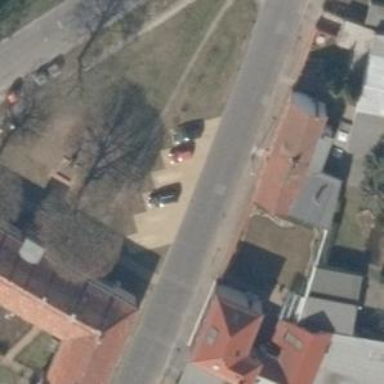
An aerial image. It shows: Parking area.